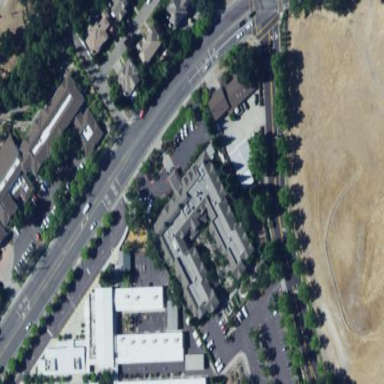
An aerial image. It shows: Nursing home building.